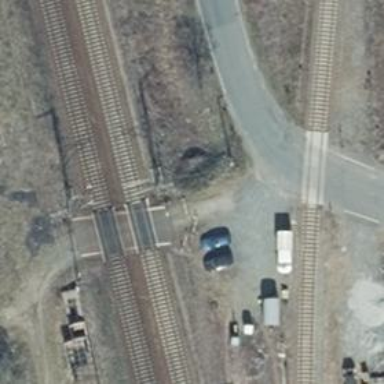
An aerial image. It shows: Level crossing with barriers.